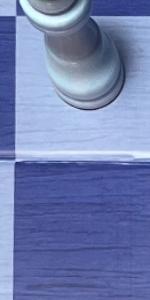
Label: Empty